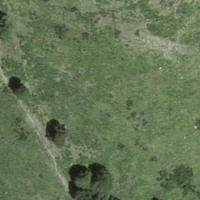
EUNIS habitat code: 41
Species observed at this site:
Barbitistes obtusus